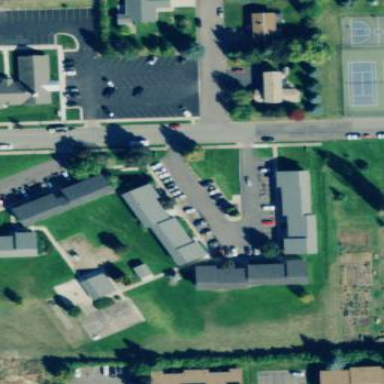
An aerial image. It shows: Parking area.